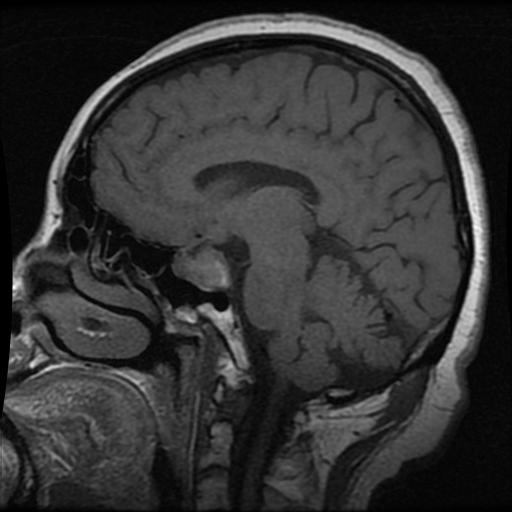
Label: pituitary